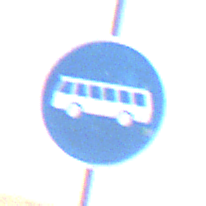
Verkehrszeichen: Busssonderstreifen
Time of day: Midday
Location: Outdoor (Nature)
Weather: PartlyCloudy
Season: NotSpecified
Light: Natural